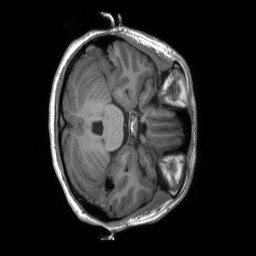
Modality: T1w
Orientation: axial
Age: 19
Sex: female
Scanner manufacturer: siemens
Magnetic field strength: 3 T
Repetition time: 2.3 s
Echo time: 0.00232 s